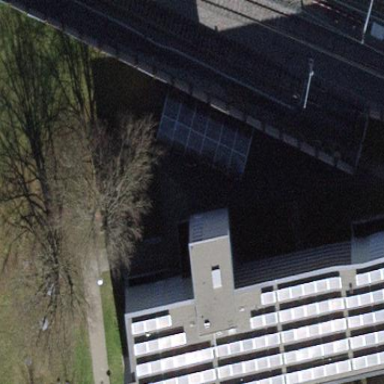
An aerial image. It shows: Flat-roofed apartment building.